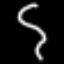
Label: squiggle